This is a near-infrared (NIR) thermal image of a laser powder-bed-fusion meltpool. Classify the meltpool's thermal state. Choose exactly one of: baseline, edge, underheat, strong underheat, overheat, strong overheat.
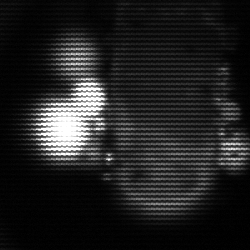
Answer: strong underheat